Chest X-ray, AP view. Patient: 58 years old, sex M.
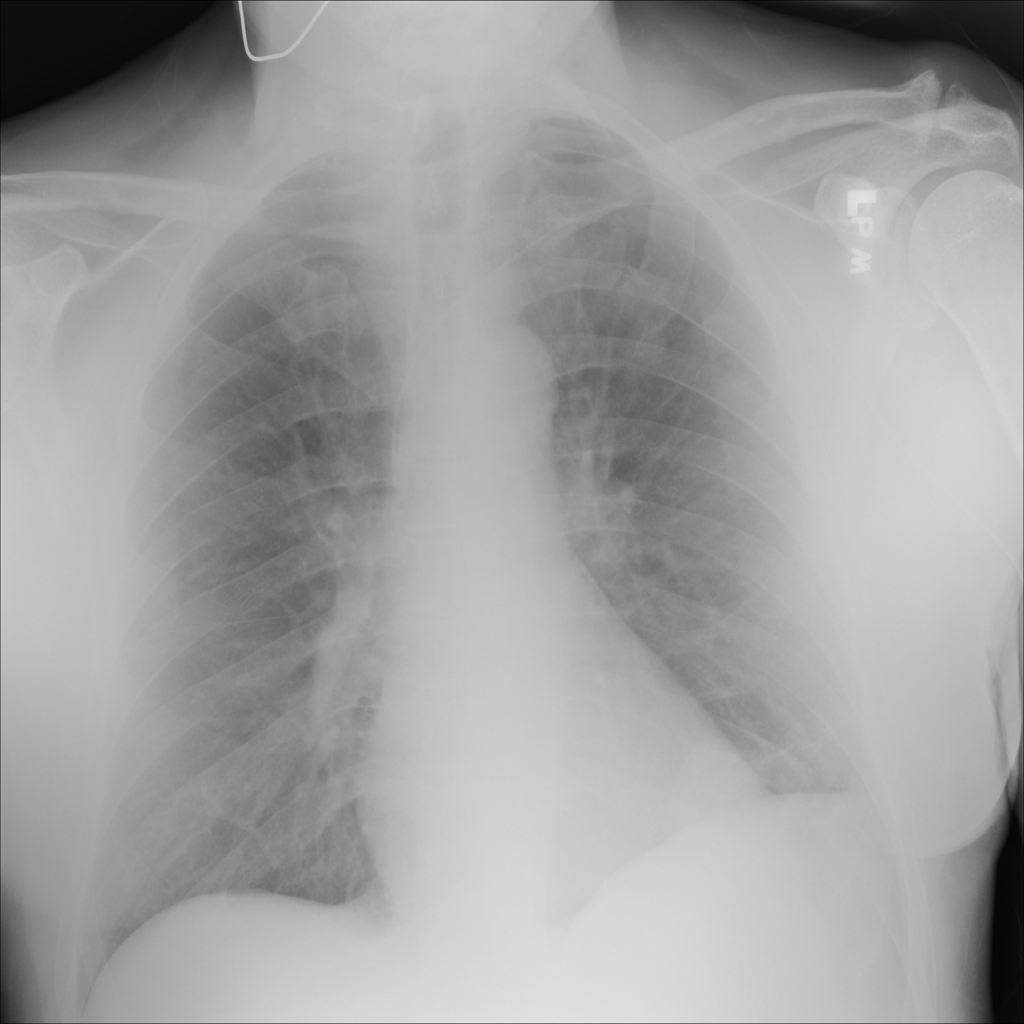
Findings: Mass